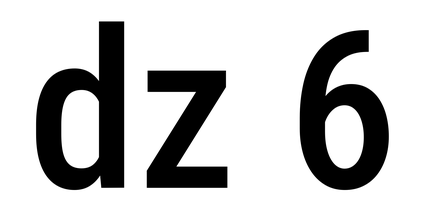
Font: Roboto_Condensed_Medium